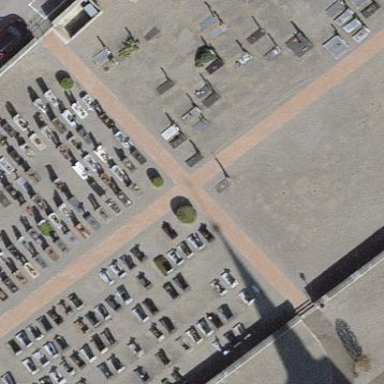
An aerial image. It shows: Cemetery.